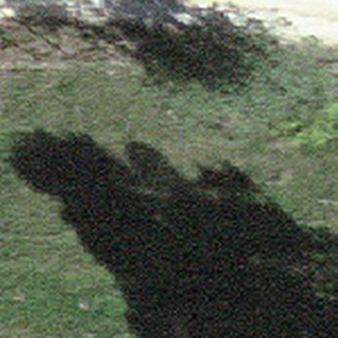
Label: other